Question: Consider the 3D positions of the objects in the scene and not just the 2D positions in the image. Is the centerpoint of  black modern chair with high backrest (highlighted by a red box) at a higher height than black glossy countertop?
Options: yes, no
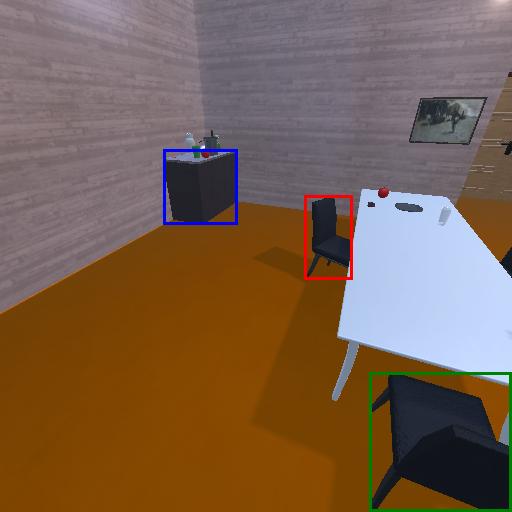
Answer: yes